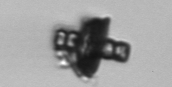
Label: Delphineis